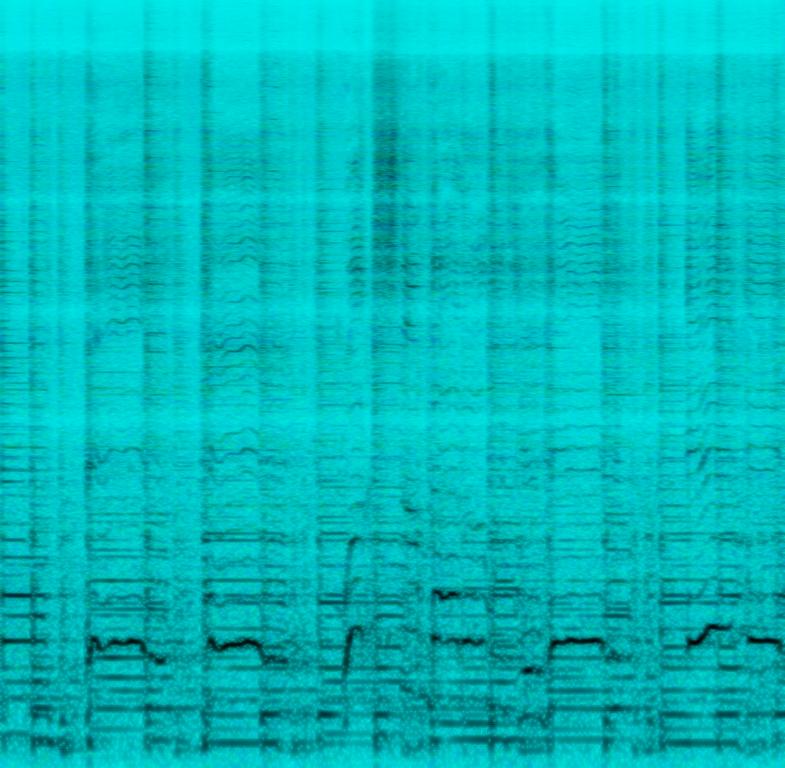
This is a live acoustic performance of a rock music song. There is a male vocalist singing at a medium-to-high pitch in a melodic manner while two acoustic guitars are carrying the background with a simple tune composed of only four chords. The music might be played at a bar in the background.